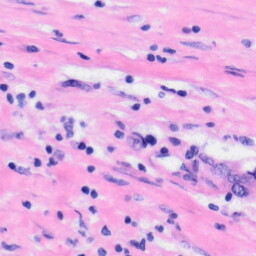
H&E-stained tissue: Liver